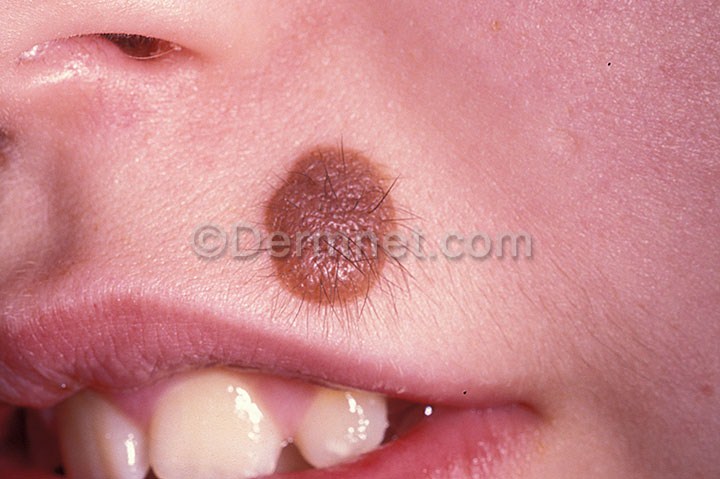
Disease: Melanoma Skin Cancer Nevi and Moles